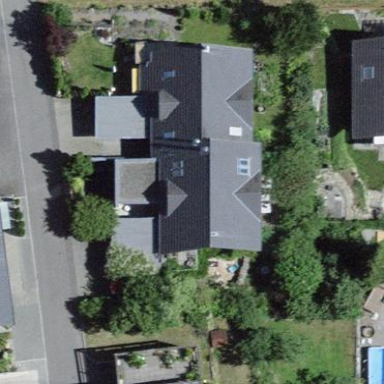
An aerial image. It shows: Residential building.